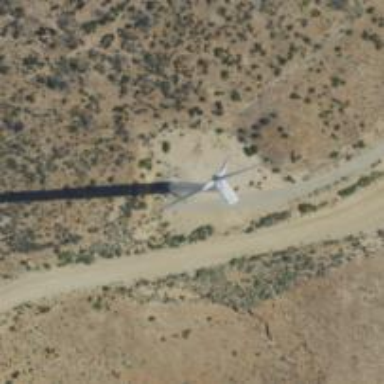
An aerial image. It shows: Wind generator powered by wind. The generator type is horizontal axis and it uses wind turbines.